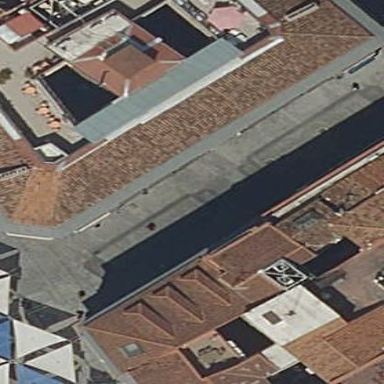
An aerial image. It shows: Apartments building with roof made of roof tiles.